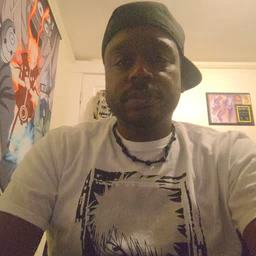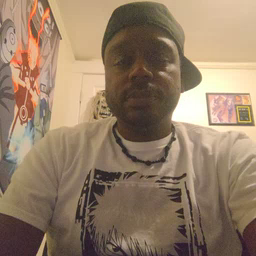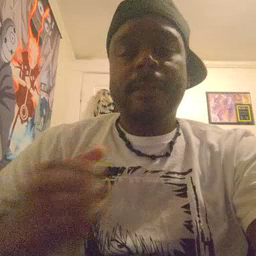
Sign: bath